Question: I've run into a problem with ON DELETE CASCADE when using inherited tables.
I've got the following tables (model first)

Now if I want to delete an entry in Entity1.
'''
using (var ctx = new MyEntities())
{
var first = ctx.Entity1Set.First();
ctx.DeleteObject(first);
ctx.SaveChanges();
}
'''
Simple... But SaveChanges throws the following exception.
> The DELETE statement conflicted with the REFERENCE constraint
FK_EntityA_inherits_BaseEntity". The conflict occurred in database
"MyDB", table "dbo.BaseEntitySet_EntityA", column 'Id'. The statement
has been terminated.
How do I fix this?
---
## UPDATE
I noticed a difference between how VS2010 and VS2012 model designer outputs SQL.
:
'''
-- Creating foreign key on [Id] in table 'BaseEntitySet_EntityA'
ALTER TABLE [dbo].[BaseEntitySet_EntityA]
ADD CONSTRAINT [FK_EntityA_inherits_BaseEntity]
FOREIGN KEY ([Id])
REFERENCES [dbo].[BaseEntitySet]
([Id])
ON DELETE NO ACTION ON UPDATE NO ACTION;
GO
-- Creating foreign key on [Id] in table 'BaseEntitySet_EntityB'
ALTER TABLE [dbo].[BaseEntitySet_EntityB]
ADD CONSTRAINT [FK_EntityB_inherits_BaseEntity]
FOREIGN KEY ([Id])
REFERENCES [dbo].[BaseEntitySet]
([Id])
ON DELETE NO ACTION ON UPDATE NO ACTION;
GO
'''
Notice
'''
-- Creating foreign key on [Id] in table 'BaseEntitySet_EntityA'
ALTER TABLE [BaseEntitySet_EntityA]
ADD CONSTRAINT [FK_EntityA_inherits_BaseEntity]
FOREIGN KEY ([Id])
REFERENCES [BaseEntitySet]
([Id])
ON DELETE CASCADE ON UPDATE NO ACTION;
GO
-- Creating foreign key on [Id] in table 'BaseEntitySet_EntityB'
ALTER TABLE [BaseEntitySet_EntityB]
ADD CONSTRAINT [FK_EntityB_inherits_BaseEntity]
FOREIGN KEY ([Id])
REFERENCES [BaseEntitySet]
([Id])
ON DELETE CASCADE ON UPDATE NO ACTION;
GO
'''
Notice
That's rather significant...
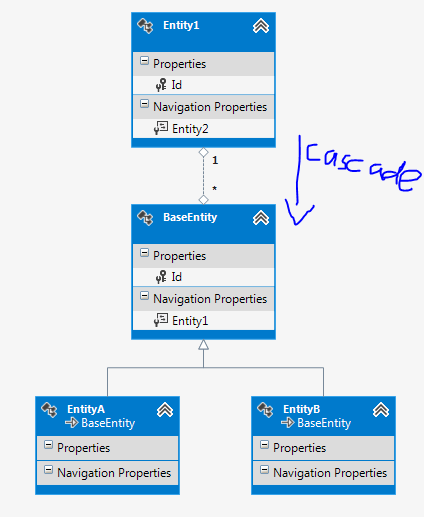
Answer: There appears to be a bug in the Visual Studio 2010 ADO entity designer which causes incorrect SQL to be generated.
'''
-- Creating foreign key on [Id] in table 'BaseEntitySet_EntityA'
ALTER TABLE [dbo].[BaseEntitySet_EntityA]
ADD CONSTRAINT [FK_EntityA_inherits_BaseEntity]
FOREIGN KEY ([Id])
REFERENCES [dbo].[BaseEntitySet]
([Id])
ON DELETE NO ACTION ON UPDATE NO ACTION;
GO
-- Creating foreign key on [Id] in table 'BaseEntitySet_EntityB'
ALTER TABLE [dbo].[BaseEntitySet_EntityB]
ADD CONSTRAINT [FK_EntityB_inherits_BaseEntity]
FOREIGN KEY ([Id])
REFERENCES [dbo].[BaseEntitySet]
([Id])
ON DELETE NO ACTION ON UPDATE NO ACTION;
GO
'''
Notice
'''
-- Creating foreign key on [Id] in table 'BaseEntitySet_EntityA'
ALTER TABLE [BaseEntitySet_EntityA]
ADD CONSTRAINT [FK_EntityA_inherits_BaseEntity]
FOREIGN KEY ([Id])
REFERENCES [BaseEntitySet]
([Id])
ON DELETE CASCADE ON UPDATE NO ACTION;
GO
-- Creating foreign key on [Id] in table 'BaseEntitySet_EntityB'
ALTER TABLE [BaseEntitySet_EntityB]
ADD CONSTRAINT [FK_EntityB_inherits_BaseEntity]
FOREIGN KEY ([Id])
REFERENCES [BaseEntitySet]
([Id])
ON DELETE CASCADE ON UPDATE NO ACTION;
GO
'''
Notice
After applying these changes to the database I could delete without problems.